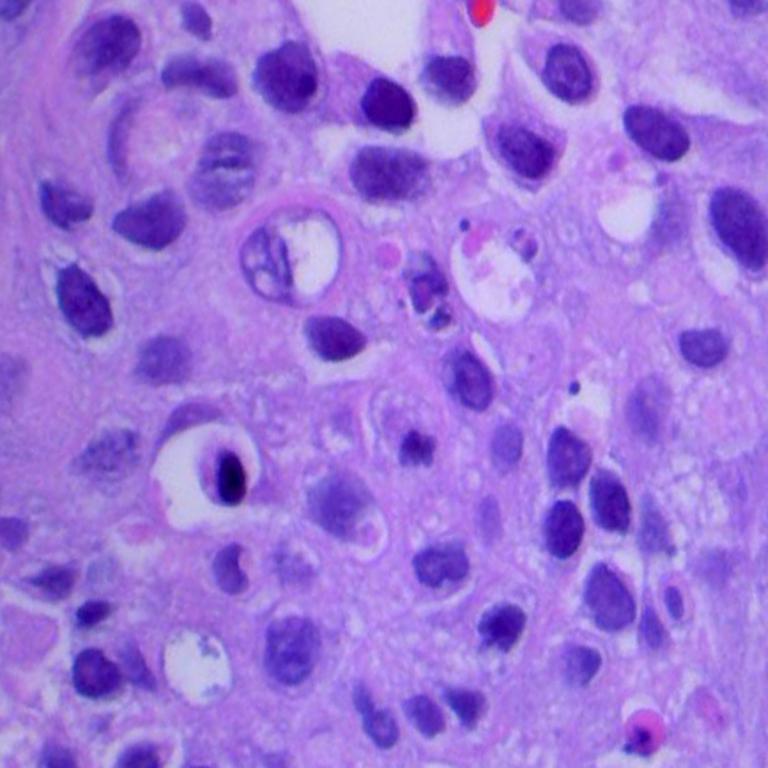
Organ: lung
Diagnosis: squamous carcinomas